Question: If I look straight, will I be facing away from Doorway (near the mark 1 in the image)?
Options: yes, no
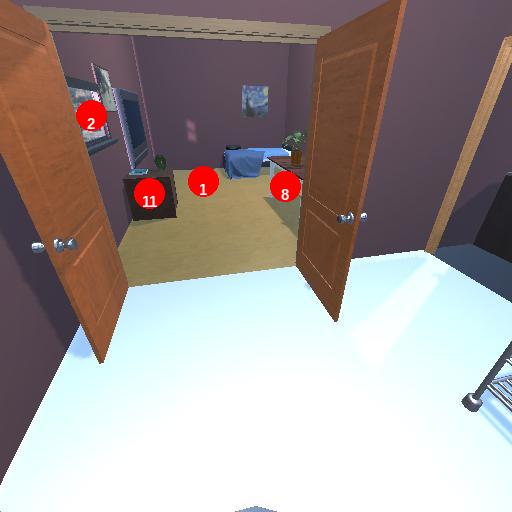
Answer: yes